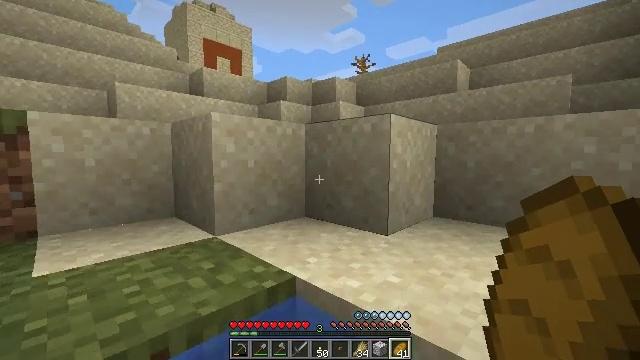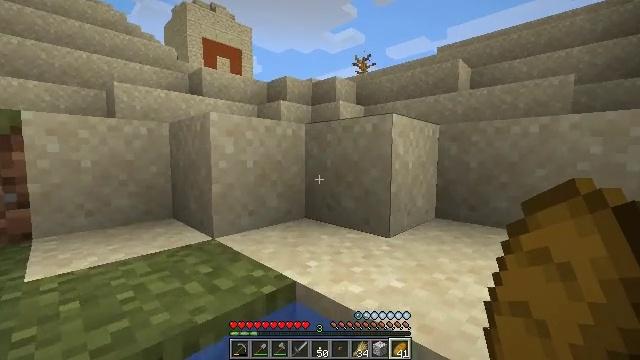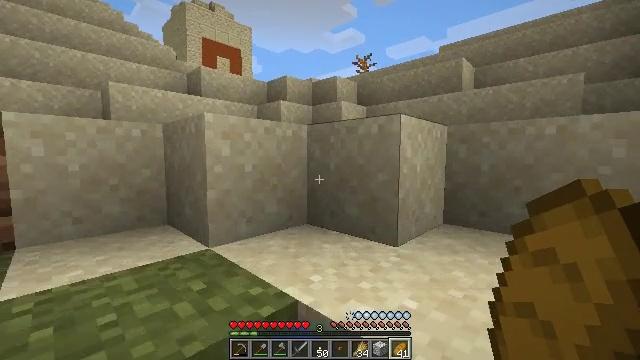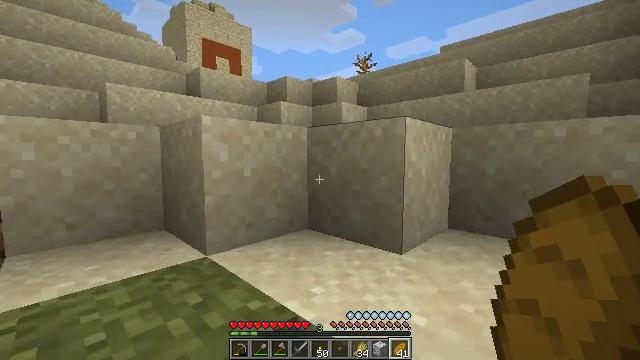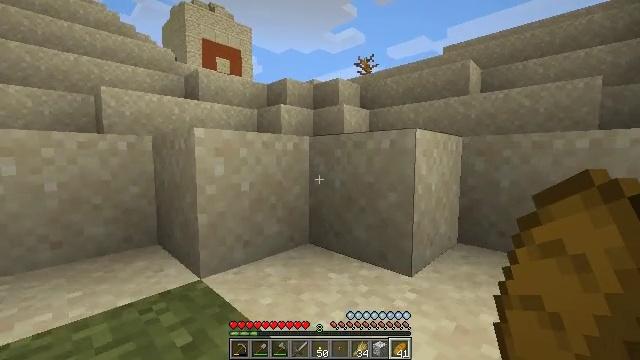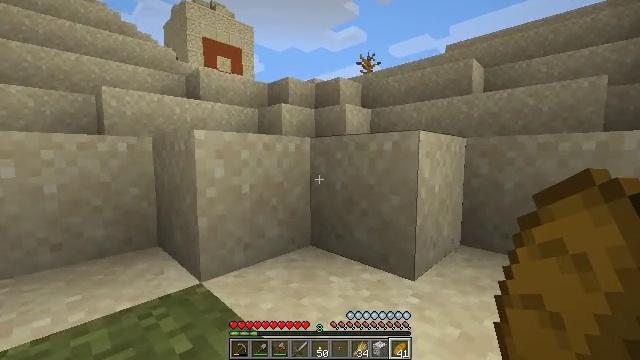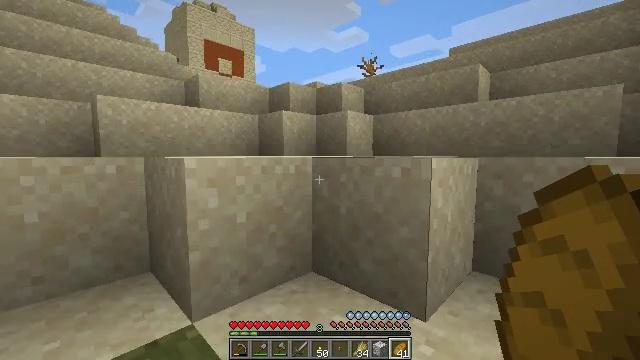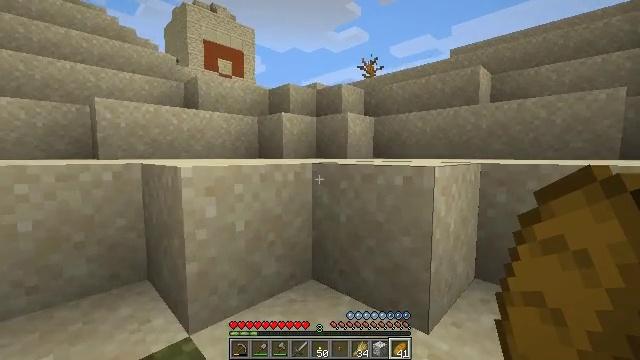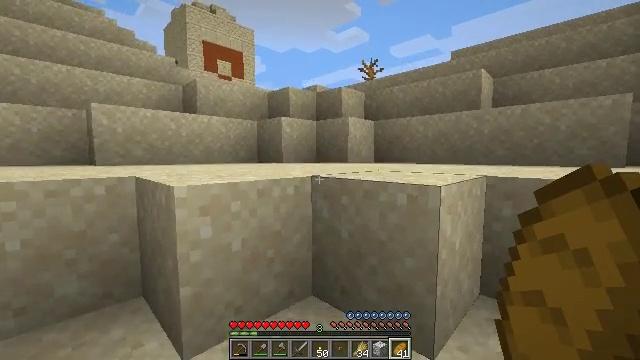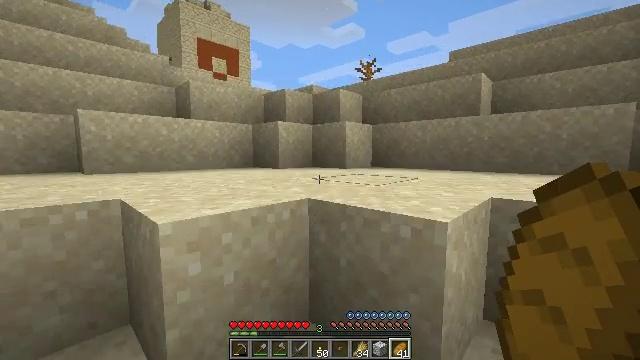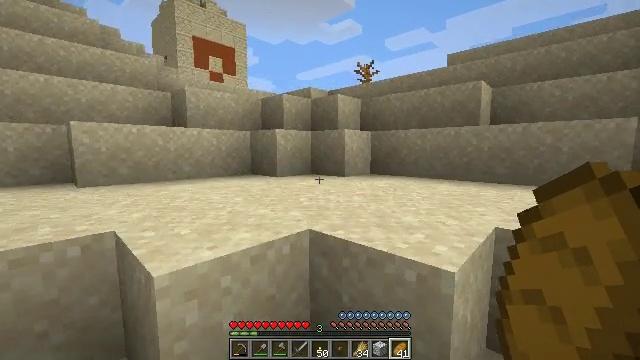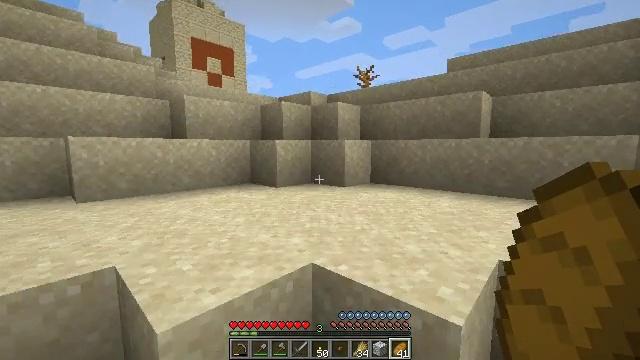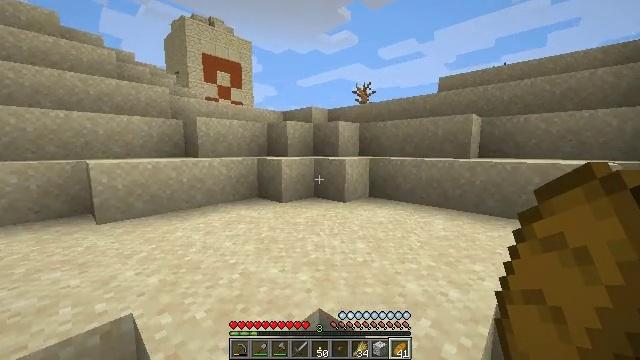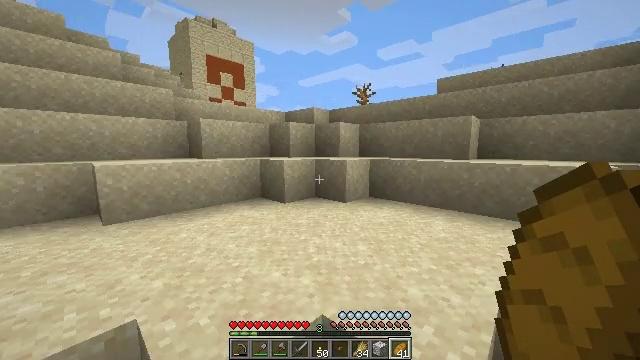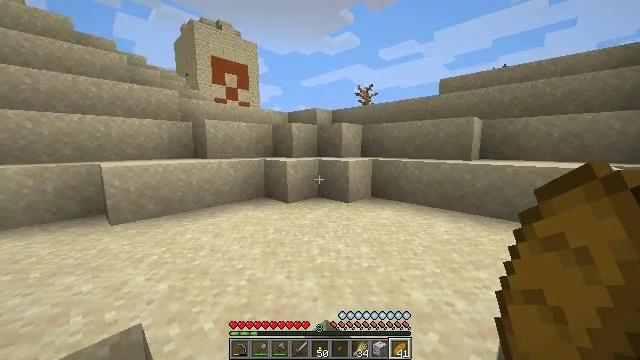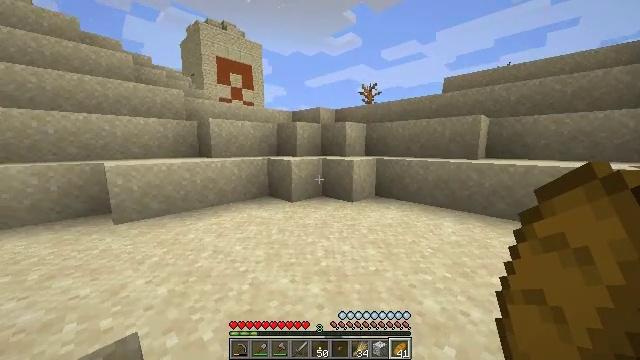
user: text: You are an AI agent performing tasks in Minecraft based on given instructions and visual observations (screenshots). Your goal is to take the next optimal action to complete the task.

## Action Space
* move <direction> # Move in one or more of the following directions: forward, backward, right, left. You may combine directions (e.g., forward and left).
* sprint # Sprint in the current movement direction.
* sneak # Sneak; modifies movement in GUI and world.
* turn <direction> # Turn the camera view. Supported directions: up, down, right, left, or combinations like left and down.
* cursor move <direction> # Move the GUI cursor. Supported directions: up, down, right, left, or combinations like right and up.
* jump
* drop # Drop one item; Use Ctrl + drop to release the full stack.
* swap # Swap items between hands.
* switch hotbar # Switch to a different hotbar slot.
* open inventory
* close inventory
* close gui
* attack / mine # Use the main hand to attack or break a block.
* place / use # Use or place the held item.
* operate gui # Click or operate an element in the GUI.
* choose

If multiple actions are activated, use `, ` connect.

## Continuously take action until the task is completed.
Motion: motion action
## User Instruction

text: Collect orange terracotta for building.
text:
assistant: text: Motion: move forward, sprint
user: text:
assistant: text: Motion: move forward, sprint, jump
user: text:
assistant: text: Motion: move forward, sprint, jump
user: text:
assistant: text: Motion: move forward, sprint, jump
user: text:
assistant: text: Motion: move forward, sprint, jump
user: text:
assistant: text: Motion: move forward, sprint, jump
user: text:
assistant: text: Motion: move forward, sprint, jump
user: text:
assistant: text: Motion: move forward, sprint, jump
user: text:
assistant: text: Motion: move forward, sprint, jump
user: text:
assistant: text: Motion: move forward, sprint, jump
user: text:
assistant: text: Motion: move forward, sprint, jump
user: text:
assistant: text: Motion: move forward, sprint, jump
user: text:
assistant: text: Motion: move forward, sprint, jump
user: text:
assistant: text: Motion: move forward, sprint, jump
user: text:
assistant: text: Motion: move forward, sprint, jump
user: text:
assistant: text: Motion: move forward, sprint, jump
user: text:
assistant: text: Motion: move forward, sprint, jump
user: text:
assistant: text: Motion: move forward, sprint, jump
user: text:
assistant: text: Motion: move forward, sprint, jump
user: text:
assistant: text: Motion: move forward, sprint, turn left, jump
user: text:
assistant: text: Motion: move forward, sprint, turn left, jump
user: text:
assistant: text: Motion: move forward, sprint, turn left, jump
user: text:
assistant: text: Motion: move forward, sprint, turn left, jump
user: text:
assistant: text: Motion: move forward, sprint, jump
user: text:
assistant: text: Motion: move forward, sprint, jump
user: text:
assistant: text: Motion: move forward, sprint, jump
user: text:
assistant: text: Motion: move forward, sprint
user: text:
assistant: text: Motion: move forward, sprint
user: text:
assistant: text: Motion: move forward, sprint
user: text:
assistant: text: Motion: move forward, sprint